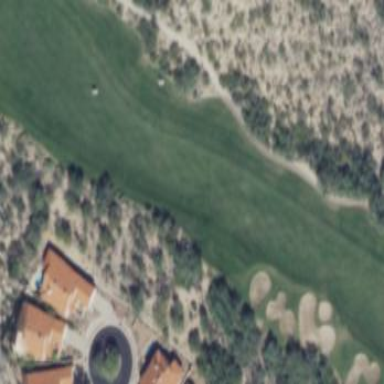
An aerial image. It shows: Grassy area designated as golf fairway.